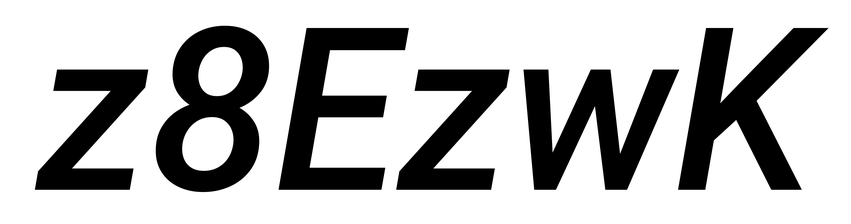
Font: Roboto-Italic_Medium_Italic